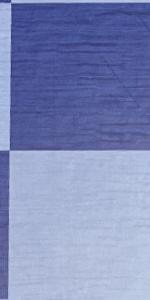
Label: Empty